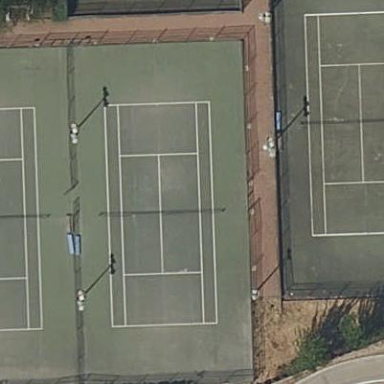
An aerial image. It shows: Tennis court on pitch.